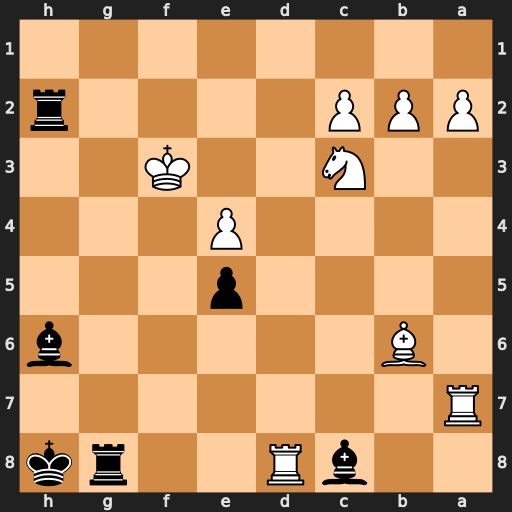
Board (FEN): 2bR2rk/R7/1B5b/4p3/4P3/2N2K2/PPP4r/8
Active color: b
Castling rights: -
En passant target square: -
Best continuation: Bg4+ Kg3 Bf4#